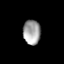
Tissue: lung
Cell type: T cells
Senescence score: 0.2355
Nuclear area (px): 422
Mean DAPI intensity: 159.853